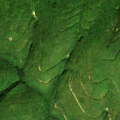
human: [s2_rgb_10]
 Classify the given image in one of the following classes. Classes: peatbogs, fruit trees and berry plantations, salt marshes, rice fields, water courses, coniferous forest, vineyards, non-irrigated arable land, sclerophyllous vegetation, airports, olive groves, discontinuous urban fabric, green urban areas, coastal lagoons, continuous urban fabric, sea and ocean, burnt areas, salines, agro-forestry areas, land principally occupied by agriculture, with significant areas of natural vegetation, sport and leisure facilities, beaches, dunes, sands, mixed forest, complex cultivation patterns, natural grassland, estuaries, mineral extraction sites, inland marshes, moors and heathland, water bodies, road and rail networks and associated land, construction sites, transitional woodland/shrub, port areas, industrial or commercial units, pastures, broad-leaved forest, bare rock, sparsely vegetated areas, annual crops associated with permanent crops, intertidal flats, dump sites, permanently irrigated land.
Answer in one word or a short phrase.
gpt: broad-leaved forest, mixed forest